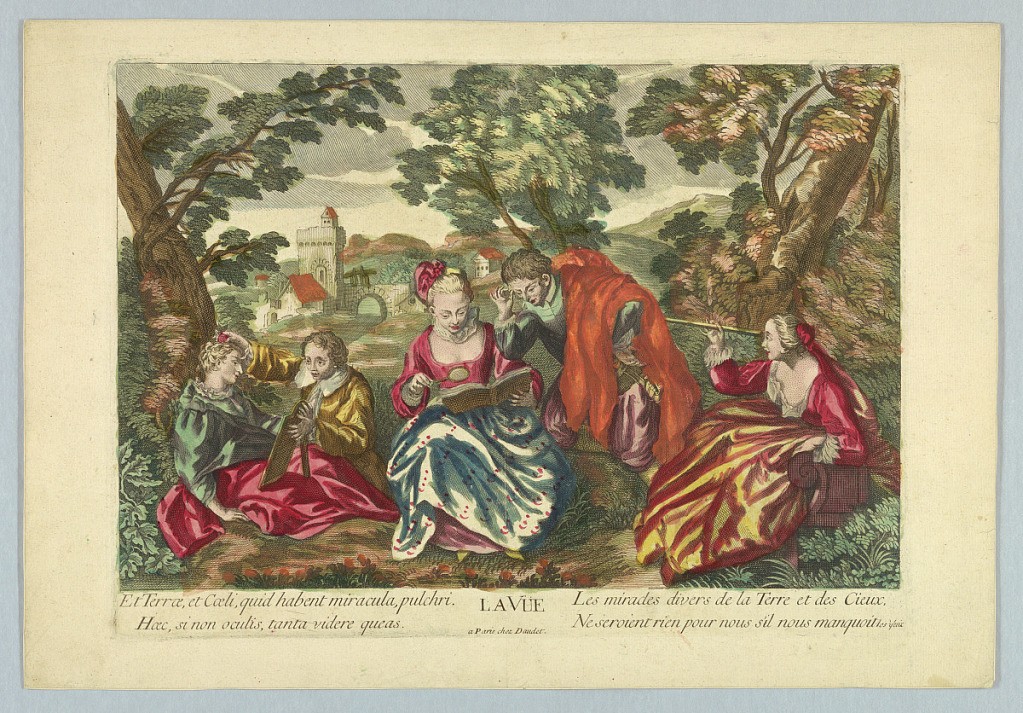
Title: The Sense of Sight
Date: ca. 1750
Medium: Brush and watercolor on paper, mounted
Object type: Print
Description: At left a couple with a mirror, a couple reading from a book with magnifying and eye glasses; at right a woman looking thorugh a telescope. Surrounded by trees in landscape with houses, a tower, a bridge. Bottom margin left: "ET TERRAE, et Coeli, quid habend miracula pulchris / Haec si non oculis t anta videre queas". Center: "LA VUE / a Paris chez Daudet". Right: "Les miracles diverse de la Terre et des Cieux / Ne seroient rien poir nous s'il nous manquoit [very small] les yeux".